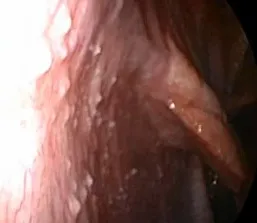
A peritoneal laparoscopy showing multiple extensive yellow-white nodules on the peritoneal surface.
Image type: endoscopy (gi_endoscopy)